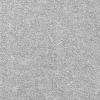
Atmospheric dust classification: dusty